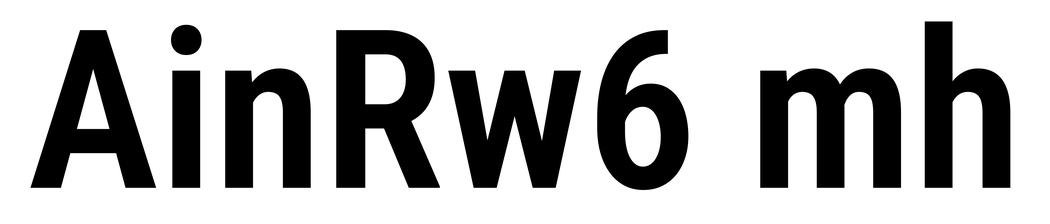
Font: Roboto_Condensed_SemiBold